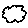
Label: cloud